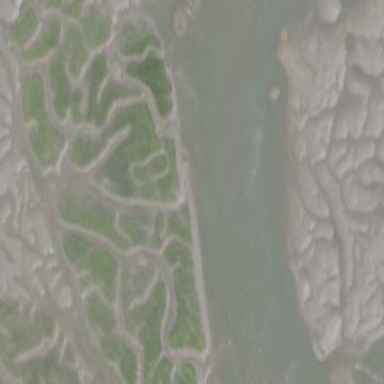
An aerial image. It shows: Tidal marsh wetland area.